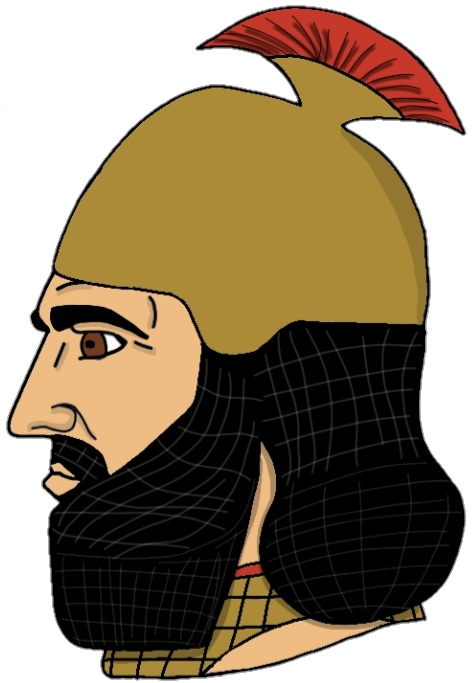
Label: 4_Yes_Chad